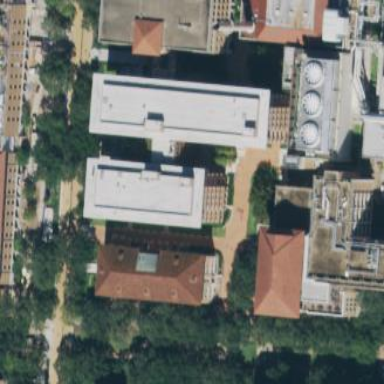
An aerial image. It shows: University building.